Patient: sex M, age 29
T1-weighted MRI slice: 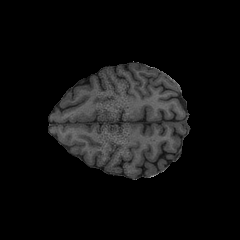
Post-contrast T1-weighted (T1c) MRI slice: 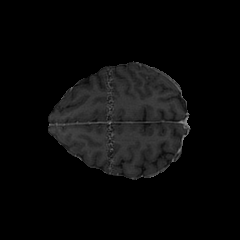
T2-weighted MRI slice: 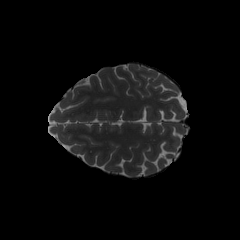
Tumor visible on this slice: no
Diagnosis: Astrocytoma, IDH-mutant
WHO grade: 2